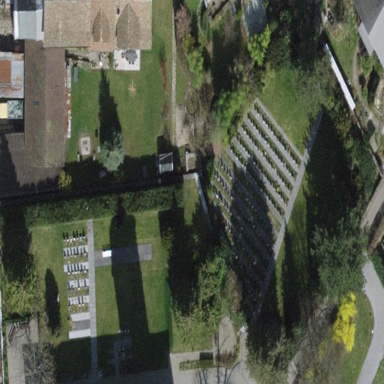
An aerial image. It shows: Cemetery.